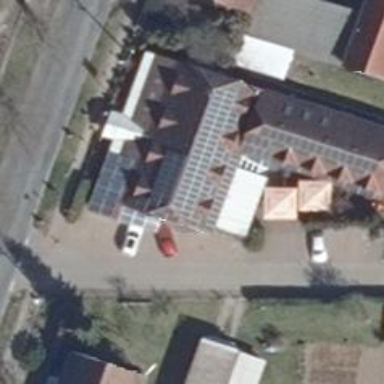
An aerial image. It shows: Restaurant located within hotel.